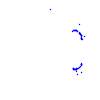
Particle: kaon